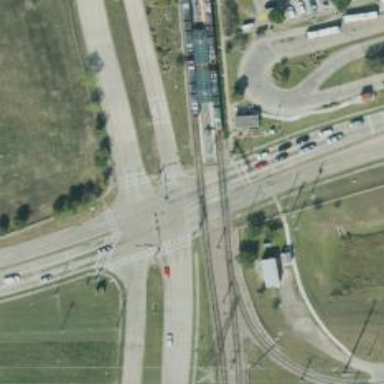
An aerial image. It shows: Crossing for the railway.